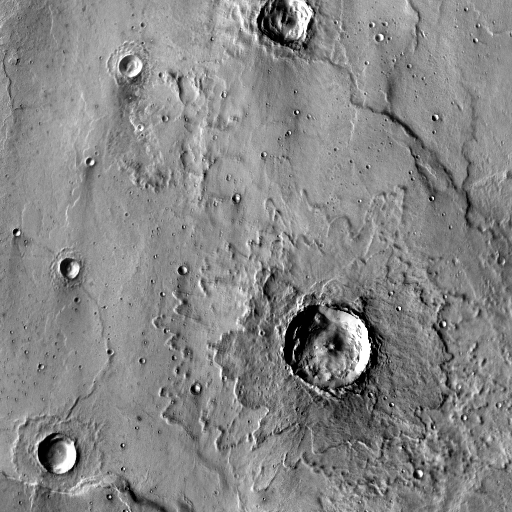
Crater classes present: Background, Other, Layered, Buried, Secondary